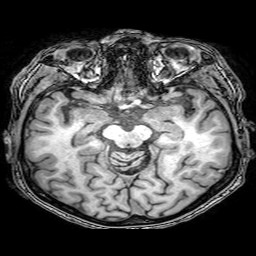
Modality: T1w
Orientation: coronal
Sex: male
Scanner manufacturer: philips
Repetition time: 0.00828 s
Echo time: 0.0038 s